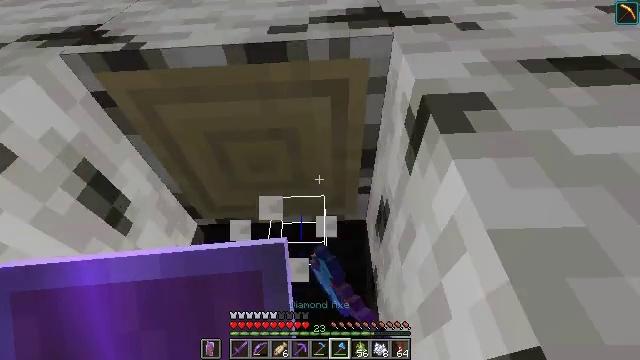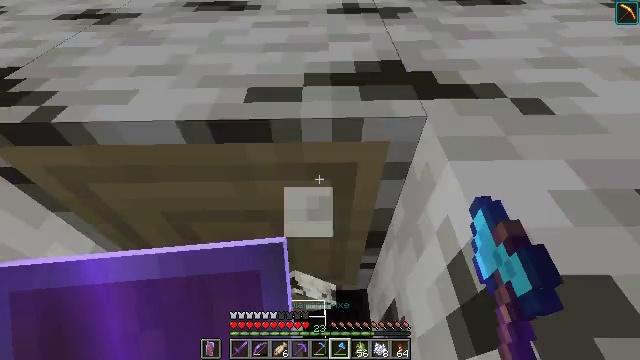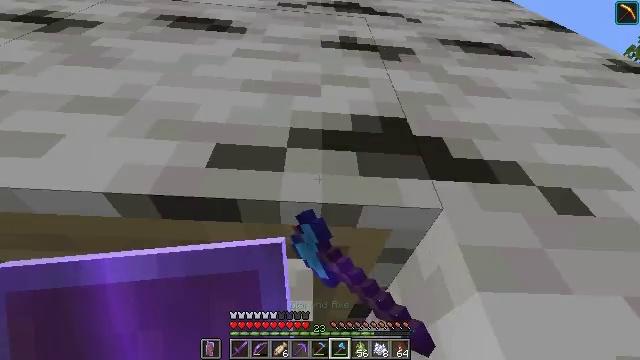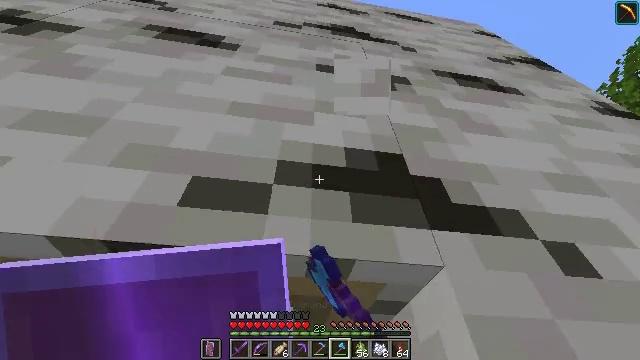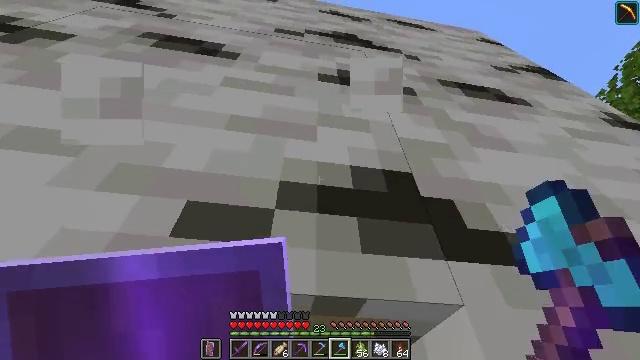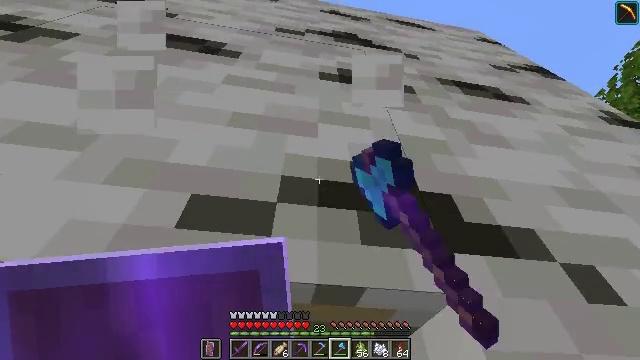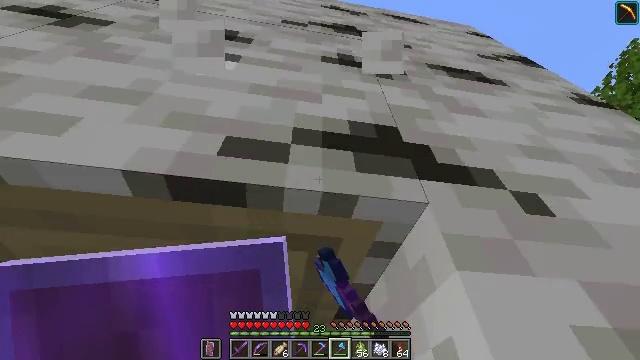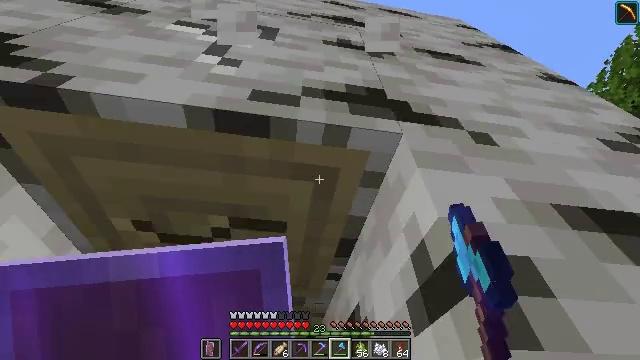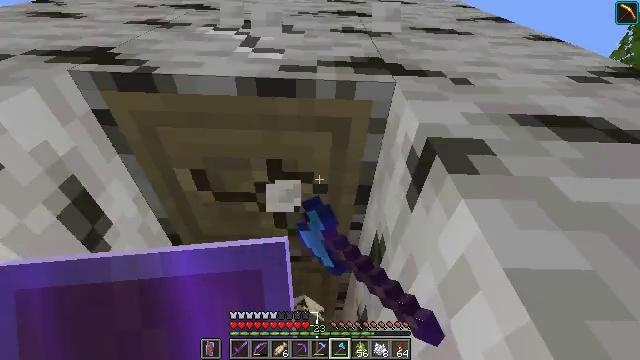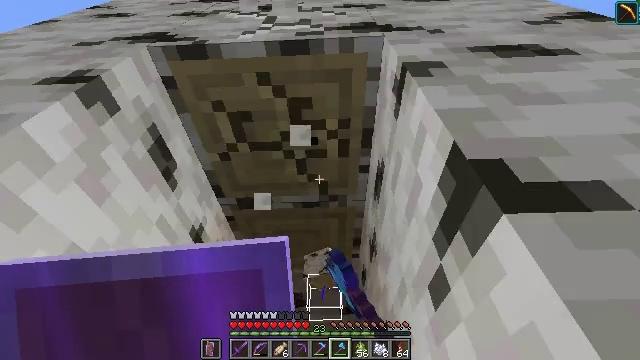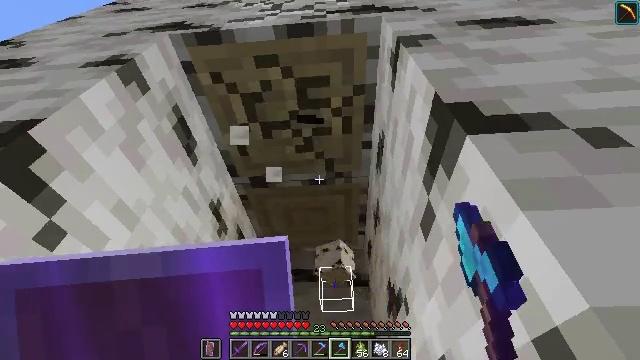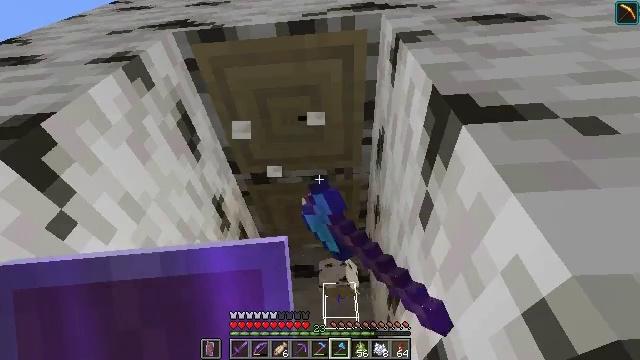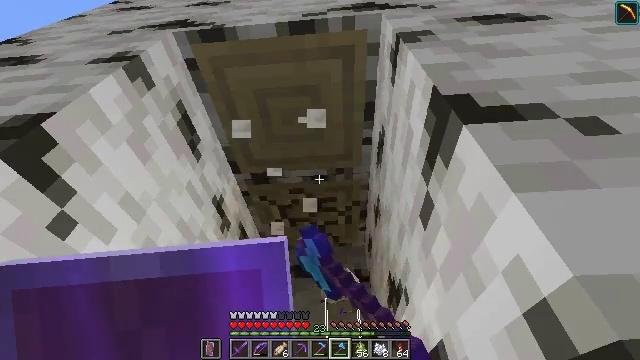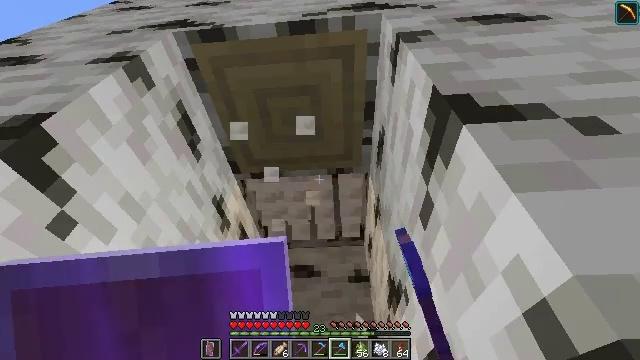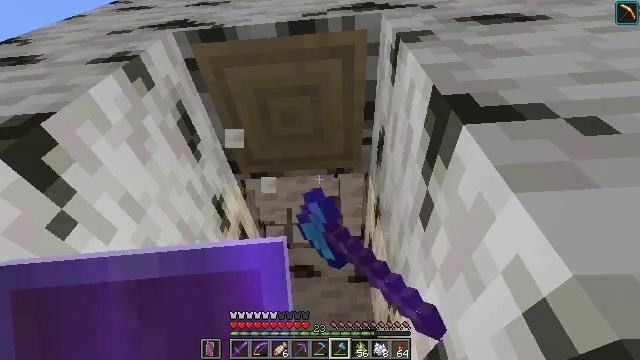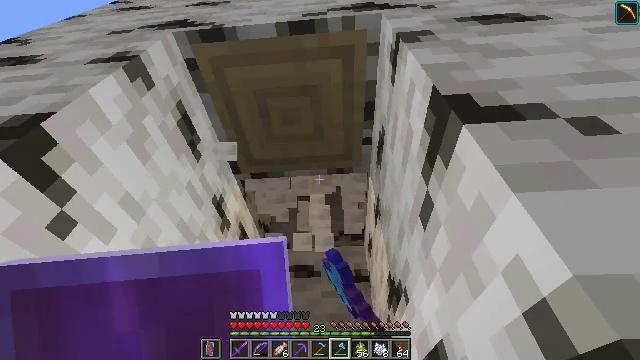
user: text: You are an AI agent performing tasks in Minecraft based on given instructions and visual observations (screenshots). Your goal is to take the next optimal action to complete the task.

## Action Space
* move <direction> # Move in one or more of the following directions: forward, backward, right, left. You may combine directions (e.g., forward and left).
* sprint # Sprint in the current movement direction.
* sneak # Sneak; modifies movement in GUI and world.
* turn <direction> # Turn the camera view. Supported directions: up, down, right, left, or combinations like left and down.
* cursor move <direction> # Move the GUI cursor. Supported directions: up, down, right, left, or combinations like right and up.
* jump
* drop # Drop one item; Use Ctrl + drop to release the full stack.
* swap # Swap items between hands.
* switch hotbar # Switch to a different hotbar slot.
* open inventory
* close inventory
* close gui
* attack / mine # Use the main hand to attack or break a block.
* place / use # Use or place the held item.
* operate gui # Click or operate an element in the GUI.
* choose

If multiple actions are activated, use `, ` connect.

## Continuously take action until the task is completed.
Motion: motion action
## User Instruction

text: Gather birch log for crafting.
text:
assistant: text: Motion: turn right, attack / mine, jump
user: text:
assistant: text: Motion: turn right and up, attack / mine, jump
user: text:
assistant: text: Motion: turn right and up, attack / mine
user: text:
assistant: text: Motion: attack / mine
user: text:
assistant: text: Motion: attack / mine
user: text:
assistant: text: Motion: attack / mine
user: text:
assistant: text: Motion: attack / mine
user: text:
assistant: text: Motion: turn left, attack / mine
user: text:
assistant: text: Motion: turn left and down, attack / mine
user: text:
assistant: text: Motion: turn left and down, attack / mine
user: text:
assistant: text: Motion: attack / mine
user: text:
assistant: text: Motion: attack / mine
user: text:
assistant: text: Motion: attack / mine
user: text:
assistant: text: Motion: attack / mine
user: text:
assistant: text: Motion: no_op
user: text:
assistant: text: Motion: no_op
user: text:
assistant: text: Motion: no_op
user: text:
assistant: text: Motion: no_op
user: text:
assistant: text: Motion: no_op
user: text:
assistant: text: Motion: no_op
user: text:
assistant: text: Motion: no_op
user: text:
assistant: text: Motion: jump
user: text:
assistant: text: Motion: move forward, jump
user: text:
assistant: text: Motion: move forward, jump
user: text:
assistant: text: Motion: move forward, jump
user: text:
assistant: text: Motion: move forward, jump
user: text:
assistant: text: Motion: move forward, jump
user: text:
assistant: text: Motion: move forward, jump
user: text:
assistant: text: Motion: move forward, jump
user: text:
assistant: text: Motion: move forward